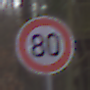
Verkehrszeichen: Geschwindigkeit80
Umgebung: Outdoor, Nature
Tageszeit: MorningAfternoon
Wetter: Overcast
Licht: Natural
Jahreszeit: Autumn
Kontrast: LowContrast